Question: I currently have a humongous if-then-else loop in front of me which first gets multiple cantinas from a webservice. Then it gets all available meals (for each menu) and all available side dishes (for each menu). For each of the meals as well as the sides it then checks for all additives and aggregates them.
In the end
The following flowchart shows the process:

I want to beautify the code and want to make use of promises with jQuery - but I can't figure out how to do it as I have to stack a 'then' after a 'when' (at least I think, maybe I have to 'resolve'?). The following is my best try:
'''
//this totally does not work at all, but you get the idea what I want to do
Menus.getCantinas()
.when(Menus.getMeals(cantinas), Menus.getSides(cantinas)) //when doesn't exist here, neither does cantinas
.then(Menus.getAdditives(meals, sides) //also throws errors as meals and sides does not exist
.done(function(cantinas, meals, sides, additives) { //more errors for the people
Menus.cantinas = cantinas;
Menus.meals = meals;
Menus.sides = sides;
Menus.additives = additives;
//... some html stuff to build the menus
});
'''
'''
window.Menus = {
cantinas = {},
meals = {},
sides = {},
additives = {},
callWebservice: function (listname, filter)
{
if (filter && filter != '')
data['$filter'] = filter;
return jQuery.ajax({
url: '/_api/web/lists/getbytitle('' + listname + '')/items',
data: data,
dataType: 'json'
});
},
getCantinas: function() {
return Menus.callWebservice("Cantinas", "");
},
getMeals: function(cantinas) {
var filterString;
for (var i = 0; i < cantinas.length; i++) {
if (i == 0) {
filterstring = "ID eq " + cantinas[i];
}
else {
filterstring += " or ID eq " + cantinas[i]
}
}
return Menus.callWebservice("Meals", filterString);
},
getSides: function(cantinas) {
//see above function for filterstuff
return Menus.callWebservice("Sides", filterString);
},
getAdditives: function(meals, sides) {
for (var i = 0; i < meals.length; i++) {
if (i == 0 && !meals) {
filterstring = "ID eq " + meals[i];
}
else {
filterstring += " or ID eq " + meals[i]
}
}
for (var i = 0; i < sides.length; i++) {
if (i == 0 && !sides) {
filterstring = "ID eq " + sides[i];
}
else {
filterstring += " or ID eq " + sides[i]
}
}
return Menus.callWebservice("Additives", "");
}
Init: function() {
//this totally does not work at all, but you get the idea what I want to do
Menus.getCantinas()
.when(Menus.getMeals(cantinas), Menus.getSides(cantinas))
.then(Menus.getAdditives(meals, sides)
.done(function(cantinas, meals, sides, additives){
Menus.cantinas = cantinas;
Menus.meals = meals;
Menus.sides = sides;
Menus.additives = additives;
//... some html stuff to build the menus
});
}
}
Menus.Init()
'''
I hope I am making sense? How to make use of promises and cascade parameters from one to the next and basically how to make the above statement work and get me my multiple menus with multiple meals, sides and additives.
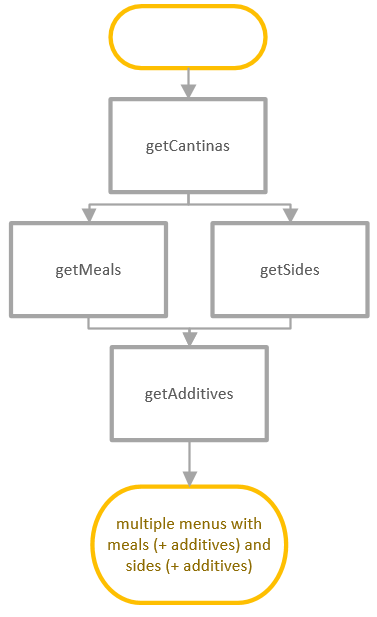
Answer: Like the comments said '$.when' is a free function. If we use 'then'able chaining we can get pretty clean syntax here.
'''
Menus.getCantinas().then(function(cantinas){ // 'then' is how we chain promises
Menus.cantinas = cantinas;
// if we need to aggregate more than one promise, we '$.when'
return $.when(Menus.getMeals(cantinas), Menus.getSides(cantinas));
}).then(function(meals, sides){ // in jQuery 'then' can take multiple arguments
Menus.sides = sides; // we can fill closure arguments here
Menus.meals = meals;
return Menus.getAdditives(meals, sides); // again we chain
}).then(function(additives){
Menus.additives = additives;
return Menus; // we can also return non promises and chain on them if we want
}).done(function(){ // done terminates a chain generally.
// edit HTML here
});
'''